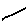
Label: line